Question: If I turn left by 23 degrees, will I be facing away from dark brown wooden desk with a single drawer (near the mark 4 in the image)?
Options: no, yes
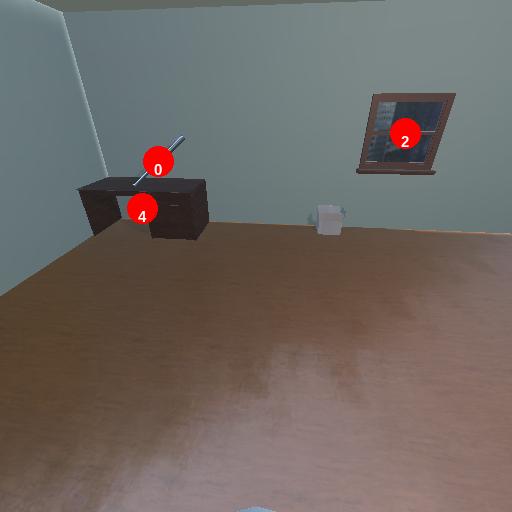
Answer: no